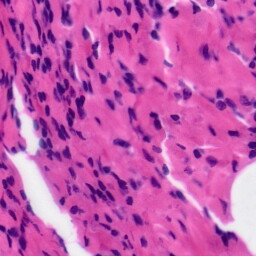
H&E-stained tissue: Tonsil